Question: I am trying to build a near-perfect circle with quadratic curves in canvas. I have this function for setting up points around a circle and connecting them with quadratic curves:
'''
function calcPointsCircle(cx, cy, radius, dashLength) {
var n = radius / dashLength,
alpha = Math.PI * 2 / n,
i = -1;
while (i < n) {
var theta = alpha * i,
theta2 = alpha * (i + 1);
points.push({
x : (Math.cos(theta) * radius) + cx,
y : (Math.sin(theta) * radius) + cy,
ex : (Math.cos(theta2) * radius) + cx,
ey : (Math.sin(theta2) * radius) + cy,
py : (Math.sin(theta) * radius) + cy
});
i+=2;
}
}
for (i = 0; i < points.length; i++) {
var p = points[i];
ctx.strokeStyle = '#fff';
ctx.quadraticCurveTo(p.x, p.py, p.x, p.y);
ctx.stroke();
}
'''
It works, but the lines are currently straight (which is obvious, since I am using the points x and y coordinates for the control point):

I am looking for a way to automatically calculate the poisitions for the control points based on the circle radius and the number of points... All help is more then welcome
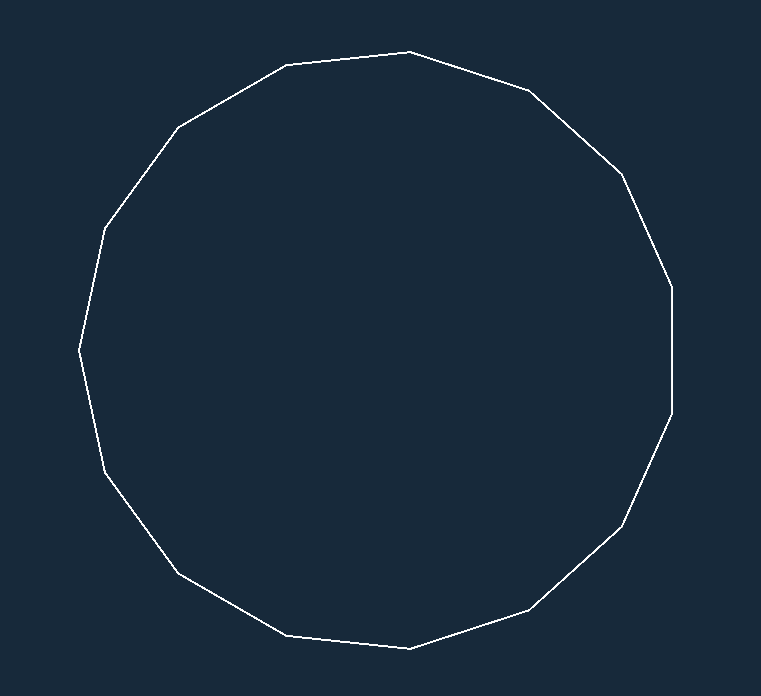
Answer:
Here's how to calculate the controls points of a set of quadratic curves which approximate a circle circumscribing a regular polygon.
A centerpoint, radius & sidecount.
3 points on a circumscribing circumference and then calculate the quadratic curve control point that causes the curve to pass through those 3 points:
- The 2 points of the polygon side are 2 of the 3 points- Calculate the sweep angle between the 2 points of a side (var sweep)- Bisect the sweep angle (sweep/2)- Use trigonometry to calculate the point on the circumference midway between the 2 points of the side.- Calculate the middle control point:'''
// calc middle control point
var cpX=2*x1-x0/2-x2/2;
var cpY=2*y1-y0/2-y2/2;
'''
Example code and a Demo:
'''
// change sideCount to the # of poly sides desired
//
var sideCount=5;
var canvas=document.getElementById("canvas");
var ctx=canvas.getContext("2d");
ctx.lineWidth=2;
ctx.fillStyle=randomColor();
// save PI*2
var PI2=Math.PI*2;
// functions to calc a point on circumference of circle
var xx=function(a){return(cx+radius*Math.cos(a));}
var yy=function(a){return(cy+radius*Math.sin(a));}
// general interpolation function
var lerp=function(a,b,x){ return(a+x*(b-a)); }
// define the regular polygon
var cx=150;
var cy=150;
var radius=100;
// calc qCurve controls points and put in sides[] array
var sides=[];
for(var i=0;i<sideCount;i++){
sides.push(makeSide(i,sideCount));
}
// drawing and animating stuff
var percent=0;
var percentDirection=0.50;
$("#toShape").click(function(){
percentDirection=-0.50;
})
$("#toCircle").click(function(){
percentDirection=0.50;
})
animate();
// functions
function animate(){
requestAnimationFrame(animate);
drawSides(percent);
percent+=percentDirection;
if(percent>100){percent=100;}
if(percent<0){percent=0;}
}
function drawSides(pct,color){
ctx.clearRect(0,0,canvas.width,canvas.height);
if(pct==100){
ctx.beginPath();
ctx.arc(cx,cy,radius,0,PI2);
ctx.closePath();
ctx.fill();
}else{
ctx.beginPath();
ctx.moveTo(sides[0].x0,sides[0].y0);
for(var i=0;i<sideCount;i++){
var side=sides[i];
var cpx=lerp(side.midX,side.cpX,pct/100);
var cpy=lerp(side.midY,side.cpY,pct/100);
ctx.quadraticCurveTo(cpx,cpy,side.x2,side.y2);
}
ctx.fill();
}
}
// given a side of a regular polygon,
// calc a qCurve that approximates a circle
function makeSide(n,sideCount){
// starting & ending angles vs centerpoint
var sweep=PI2/sideCount;
var sAngle=sweep*(n-1);
var eAngle=sweep*n;
// given start & end points,
// calc the point on circumference at middle of sweep angle
var x0=xx(sAngle);
var y0=yy(sAngle);
var x1=xx((eAngle+sAngle)/2);
var y1=yy((eAngle+sAngle)/2);
var x2=xx(eAngle);
var y2=yy(eAngle);
// calc the control points to pass a qCurve
// through the 3 points
var dx=x2-x1;
var dy=y2-y1;
var a=Math.atan2(dy,dx);
var midX=lerp(x0,x2,0.50);
var midY=lerp(y0,y2,0.50);
// calc middle control point
var cpX=2*x1-x0/2-x2/2;
var cpY=2*y1-y0/2-y2/2;
return({
x0:x0, y0:y0,
x2:x2, y2:y2,
midX:midX, midY:midY,
cpX:cpX, cpY:cpY,
color:randomColor()
});
}
function randomColor(){
return('#'+Math.floor(Math.random()*<PHONE>).toString(16));
}
'''
'''
body{ background-color: ivory; }
canvas{border:1px solid red;}
'''
'''
<script src="https://ajax.googleapis.com/ajax/libs/jquery/1.9.1/jquery.min.js"></script>
<button id="toShape">Animate to Shape</button>
<button id="toCircle">Animate to Circle</button><br>
<canvas id="canvas" width=300 height=300></canvas>
'''